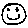
Label: smiley face